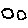
Label: circle